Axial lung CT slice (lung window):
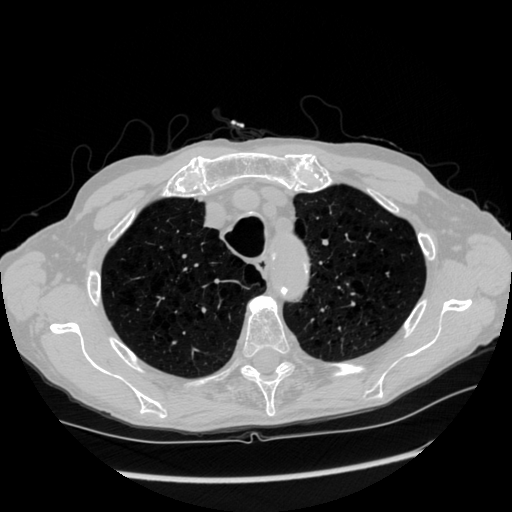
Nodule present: no